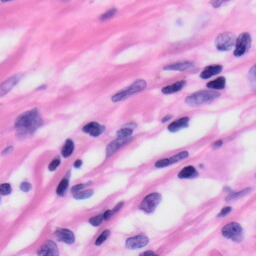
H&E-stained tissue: Skin